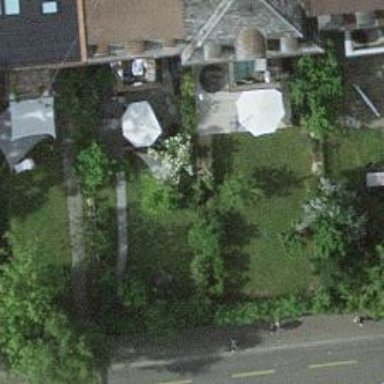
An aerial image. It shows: Garden with deciduous broadleaved trees.